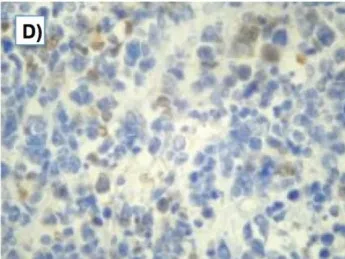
Tumour cells with neuroendocrine morphology showing focal cytoplasmic inmunoreactivity to pankeratin.
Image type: pathology (immunostaining)